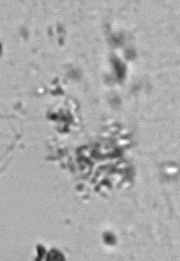
Label: Phaeocystis_debris